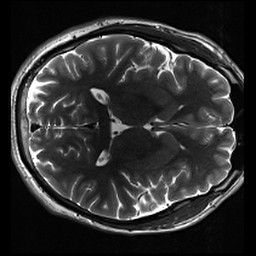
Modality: inplaneT2
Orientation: axial